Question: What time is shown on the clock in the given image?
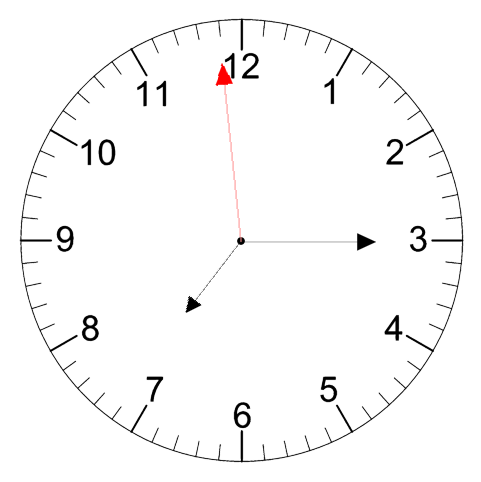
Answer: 07:14:59